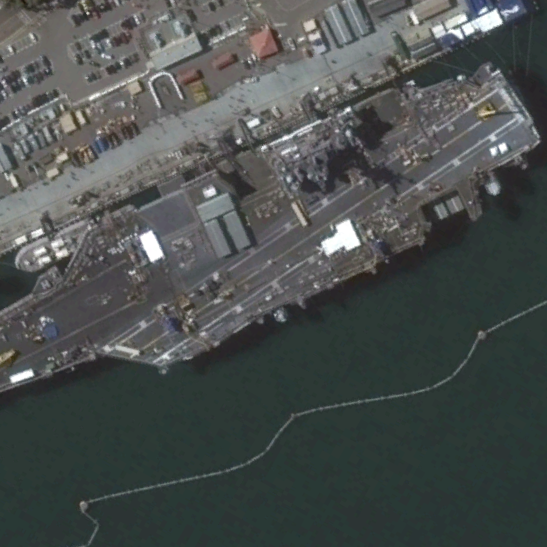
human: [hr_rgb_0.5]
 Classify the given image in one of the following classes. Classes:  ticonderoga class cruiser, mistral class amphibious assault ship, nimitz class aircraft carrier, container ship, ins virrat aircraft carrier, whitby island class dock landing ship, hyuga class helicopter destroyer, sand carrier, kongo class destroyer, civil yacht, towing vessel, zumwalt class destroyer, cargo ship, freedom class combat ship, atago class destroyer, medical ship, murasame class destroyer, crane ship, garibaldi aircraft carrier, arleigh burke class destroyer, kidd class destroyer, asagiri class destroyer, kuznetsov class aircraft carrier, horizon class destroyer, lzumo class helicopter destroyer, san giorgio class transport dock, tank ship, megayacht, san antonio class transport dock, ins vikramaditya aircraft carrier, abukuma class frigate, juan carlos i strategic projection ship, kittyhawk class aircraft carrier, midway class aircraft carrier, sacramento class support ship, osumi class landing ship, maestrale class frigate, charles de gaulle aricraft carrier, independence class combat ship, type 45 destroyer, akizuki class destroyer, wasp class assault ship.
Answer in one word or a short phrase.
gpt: Nimitz class aircraft carrier